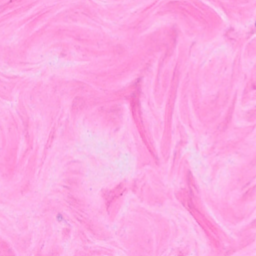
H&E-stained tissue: Breast